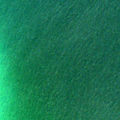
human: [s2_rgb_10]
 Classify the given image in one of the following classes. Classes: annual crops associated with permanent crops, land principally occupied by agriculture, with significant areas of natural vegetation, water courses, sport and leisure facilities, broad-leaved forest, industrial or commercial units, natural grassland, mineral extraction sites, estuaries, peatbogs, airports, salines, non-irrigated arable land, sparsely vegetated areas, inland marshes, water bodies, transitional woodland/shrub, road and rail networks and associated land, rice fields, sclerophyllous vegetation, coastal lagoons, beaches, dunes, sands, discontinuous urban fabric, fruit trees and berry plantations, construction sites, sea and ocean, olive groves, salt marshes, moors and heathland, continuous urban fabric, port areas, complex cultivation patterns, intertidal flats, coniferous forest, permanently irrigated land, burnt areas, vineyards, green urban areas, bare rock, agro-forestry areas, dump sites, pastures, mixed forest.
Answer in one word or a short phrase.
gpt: sea and ocean